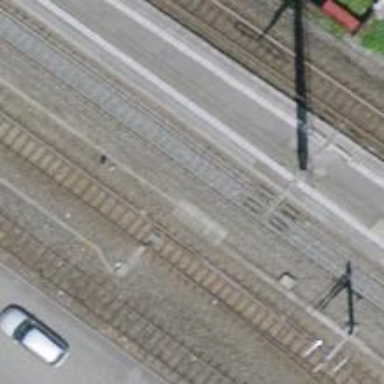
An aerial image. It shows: Railway switch.